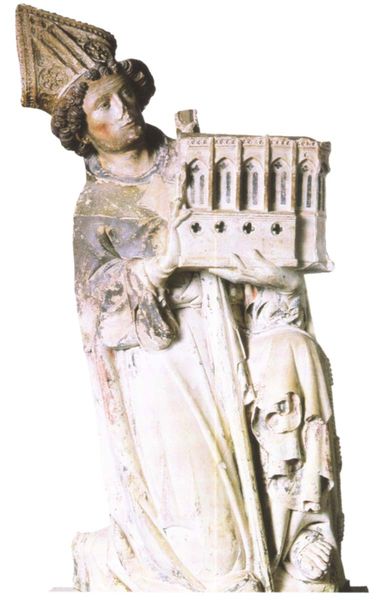
Titel: Jean Tissendier präsentiert das Modell der Rieux-Kapelle
Institution: Toulouse, Musée des Augustins
Schlagwörter: frisur, marmor, mund, nase, stirn, gebäude, rot, mütze, augen, falten, gesicht, halten, stein, hände, kirche, figur, gewand, haare, mantel, gotik, locken, rosa, skulptur, statue, farbig, modell, bischof, symmetrie, plastik, buch, fuss, stirnfalten, gotisch, priester, heiliger, mitra, tiara, romanisch, gotteshaus, stifter, kirchenmodell, skuptur, stifterfigur